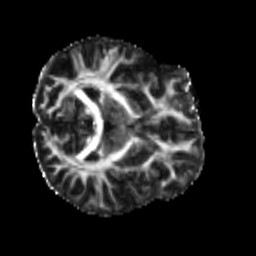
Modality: FA
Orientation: axial
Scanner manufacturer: siemens
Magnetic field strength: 3 T
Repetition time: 4 s
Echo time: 0.0594 s